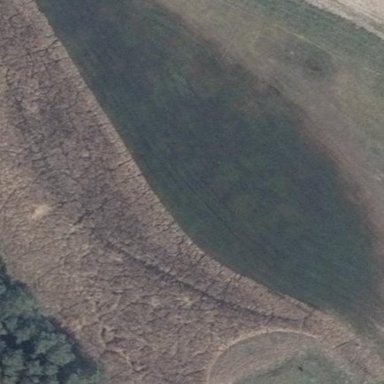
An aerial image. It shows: Open area covered with grass.